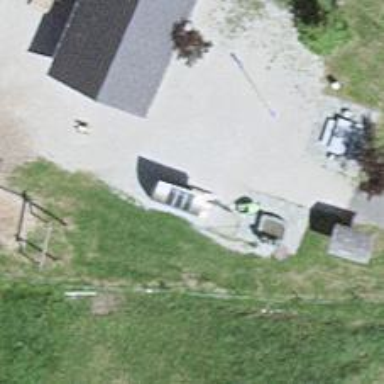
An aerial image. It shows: Charging station.